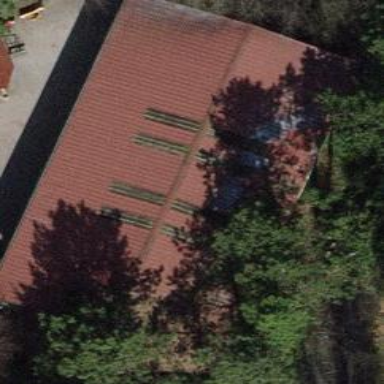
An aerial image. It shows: View of roof of building.